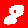
Digit: 8